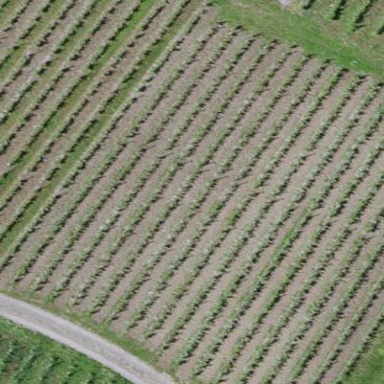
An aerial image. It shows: Vineyard.